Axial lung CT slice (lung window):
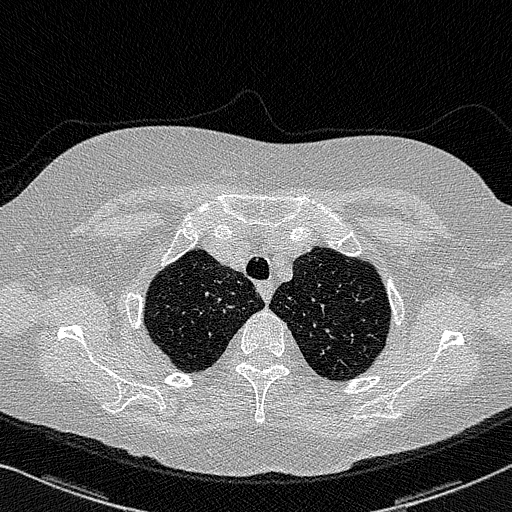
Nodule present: no